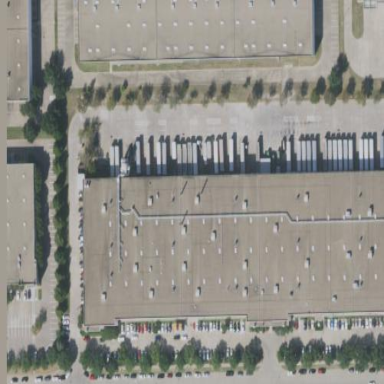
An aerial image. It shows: Warehouse building.